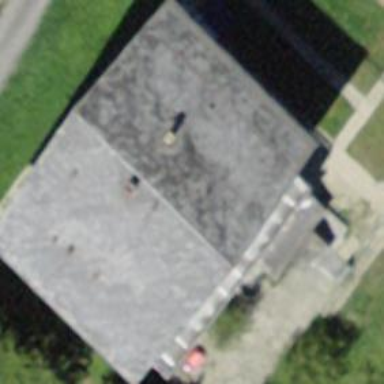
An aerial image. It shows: Detached building with gabled roof.